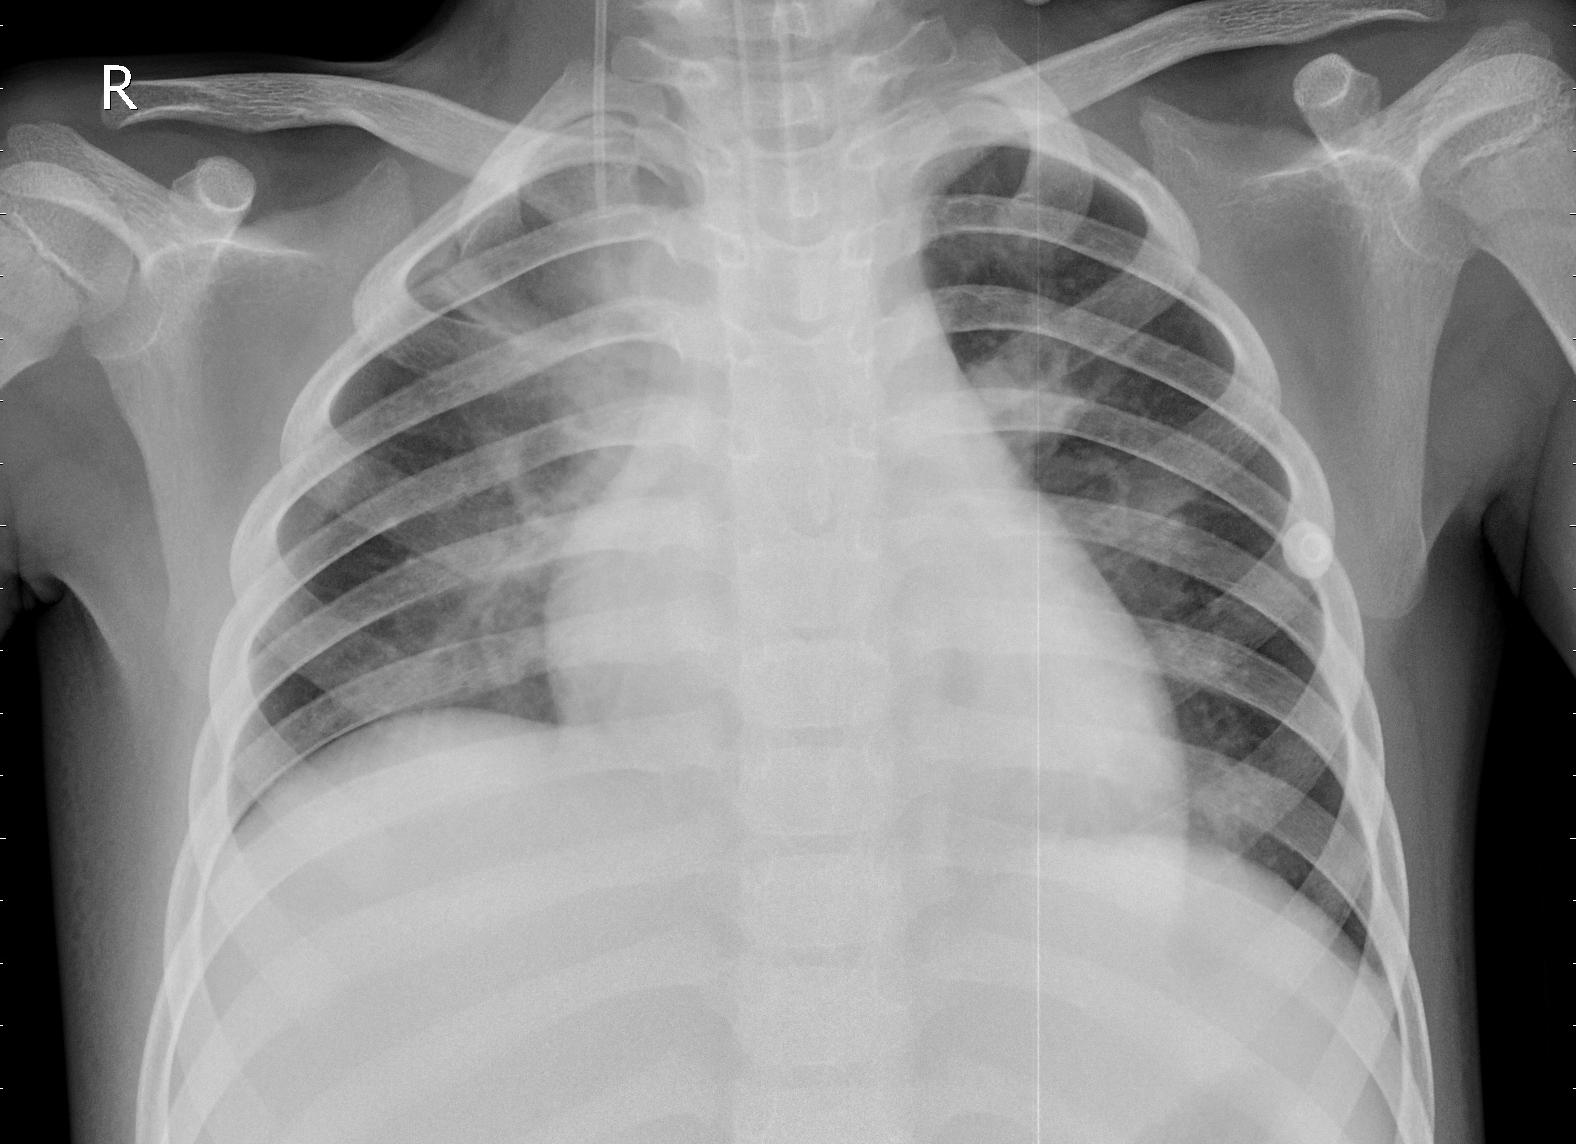
Diagnosis: PNEUMONIA